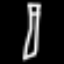
Label: pencil